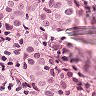
Metastatic tissue present: yes